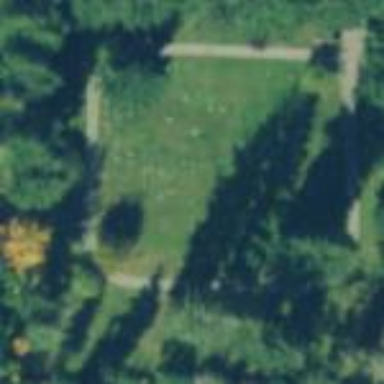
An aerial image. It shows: Cemetery.